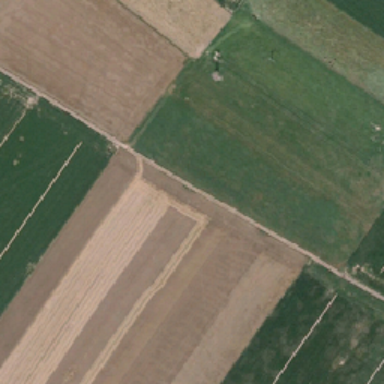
The road was built around the farm .